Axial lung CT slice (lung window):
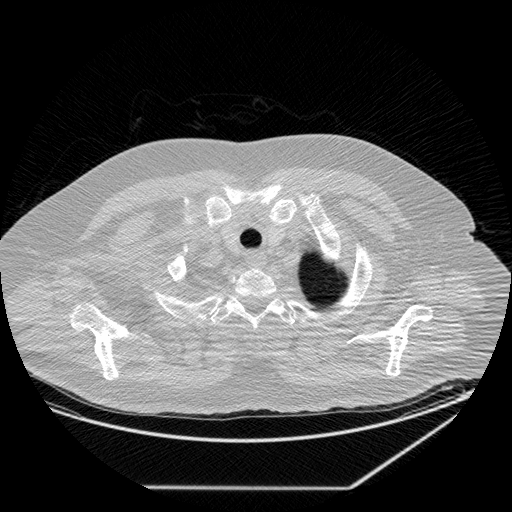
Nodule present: no